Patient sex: M
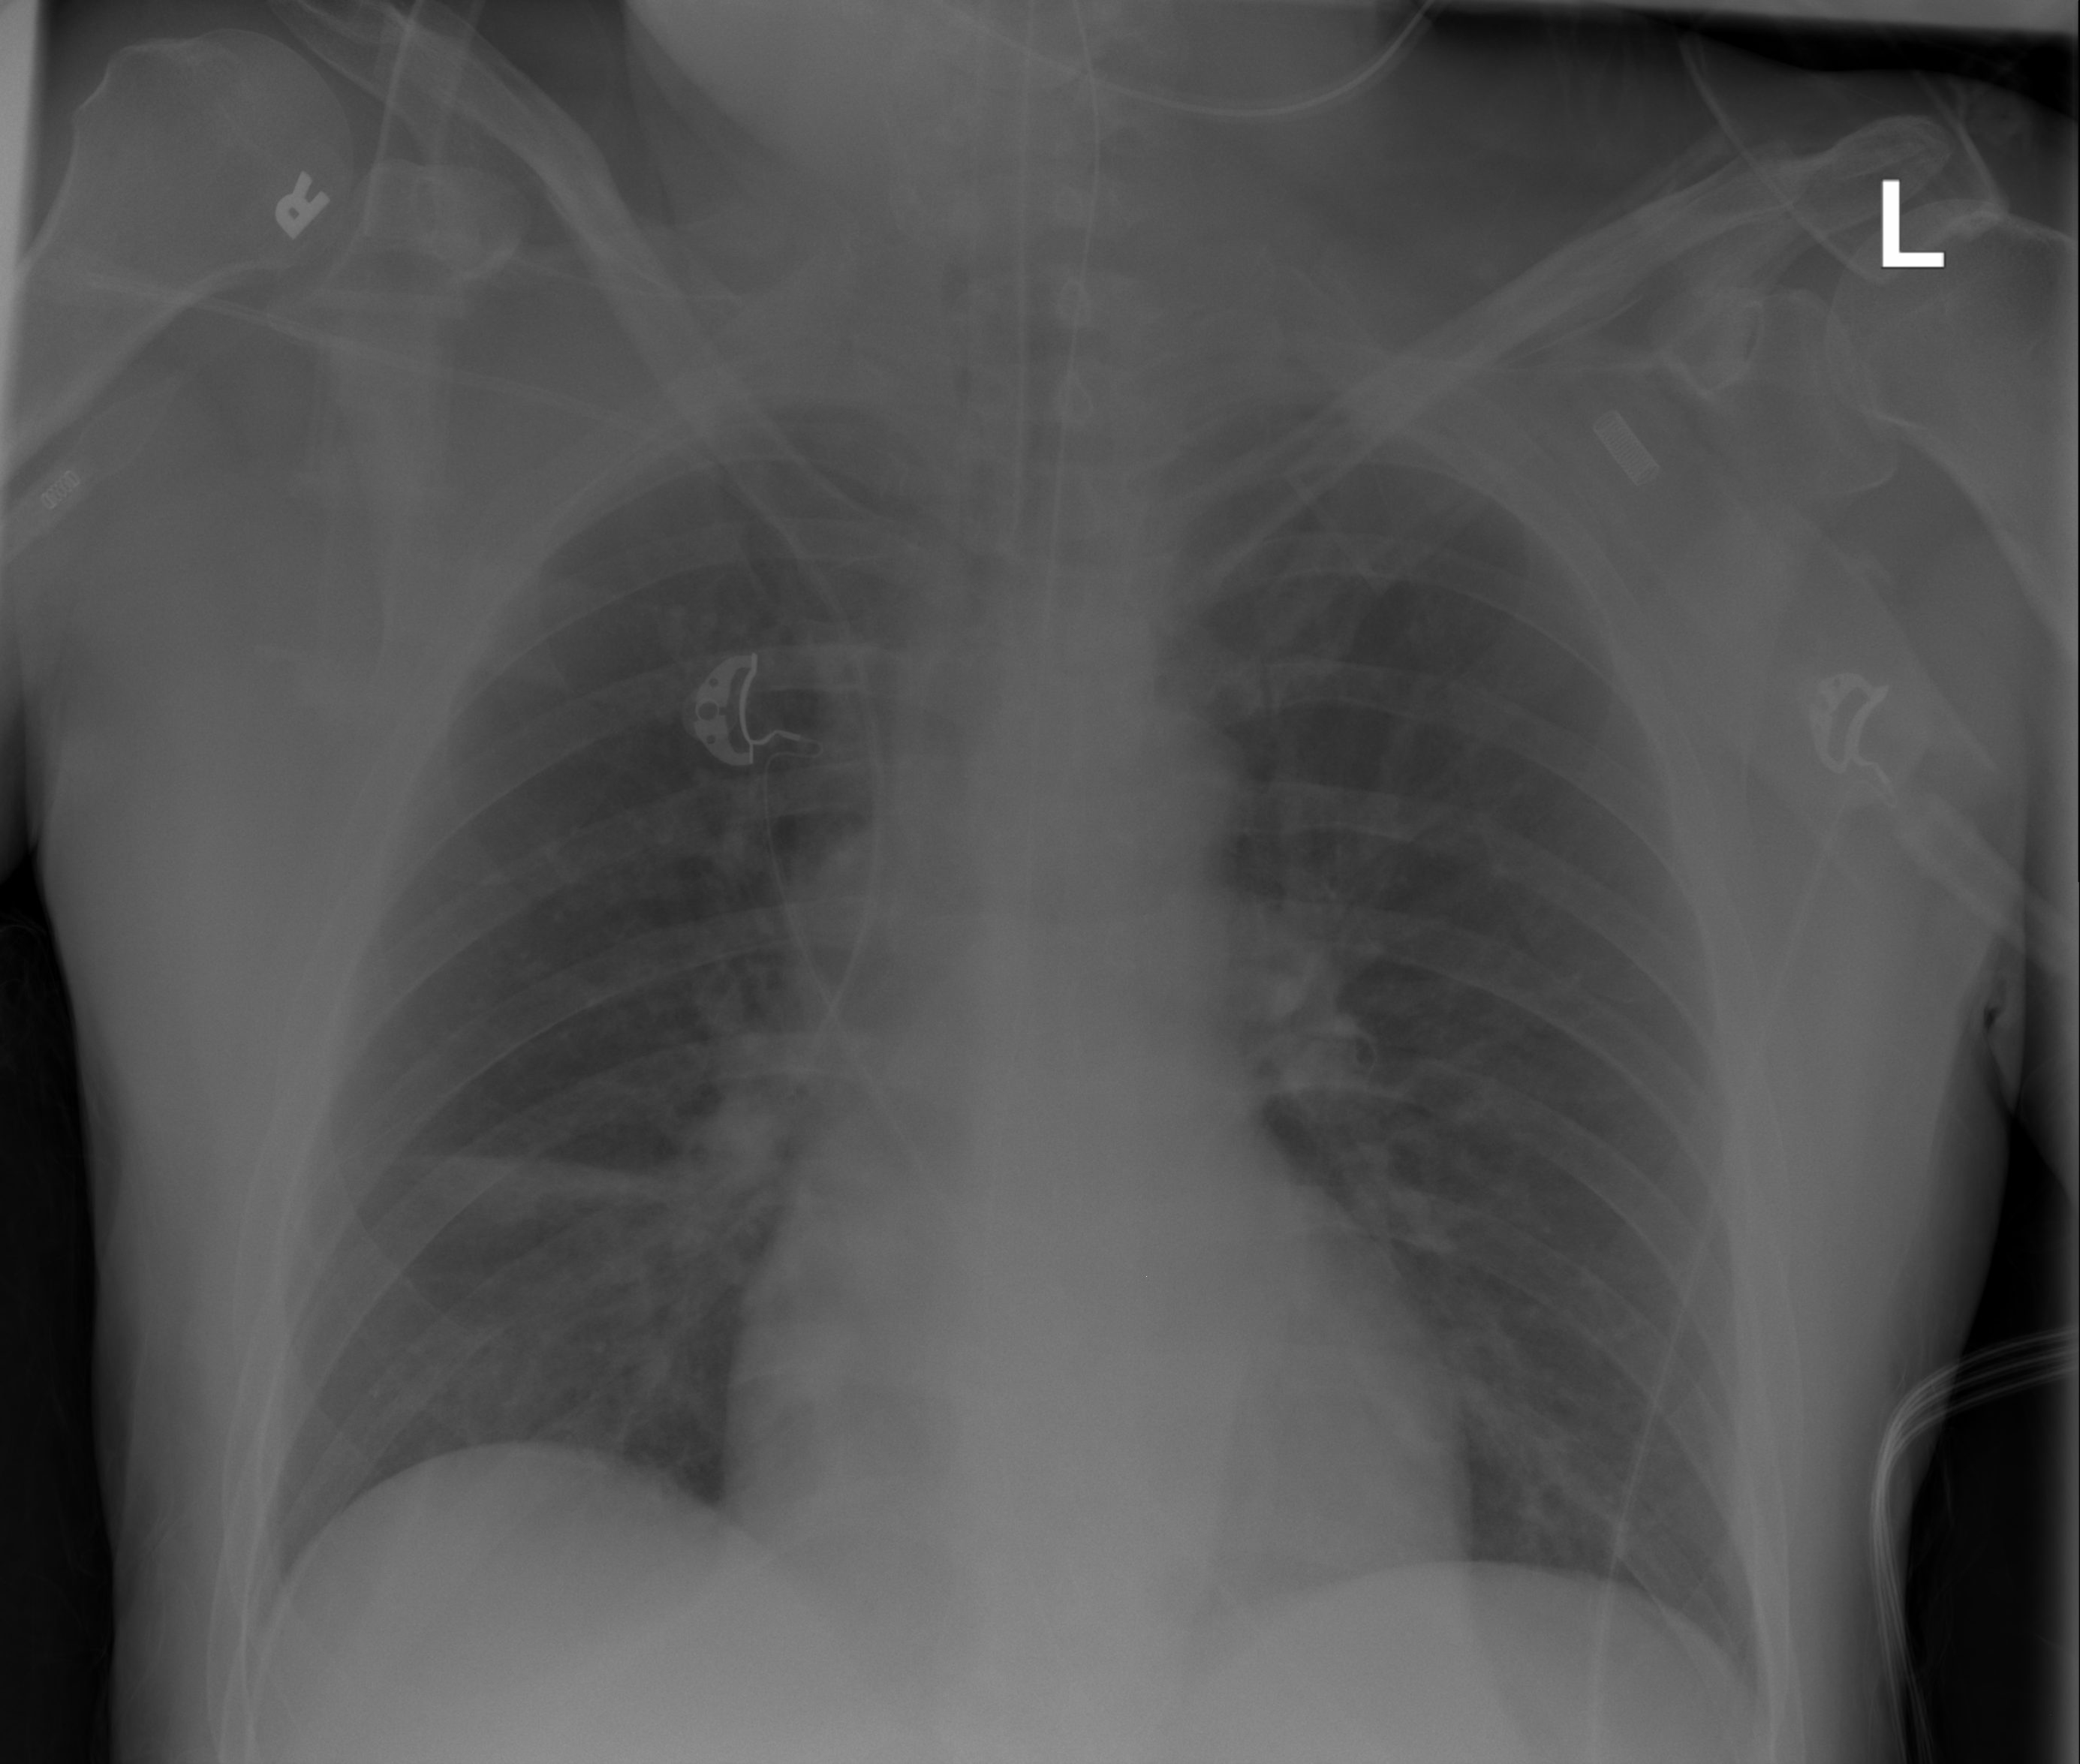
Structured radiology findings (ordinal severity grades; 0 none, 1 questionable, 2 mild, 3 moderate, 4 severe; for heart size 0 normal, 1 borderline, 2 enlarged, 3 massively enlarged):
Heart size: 0
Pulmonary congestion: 1
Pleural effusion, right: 1
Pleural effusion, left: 0
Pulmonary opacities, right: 1
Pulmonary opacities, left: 0
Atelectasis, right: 2
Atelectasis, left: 0